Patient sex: F
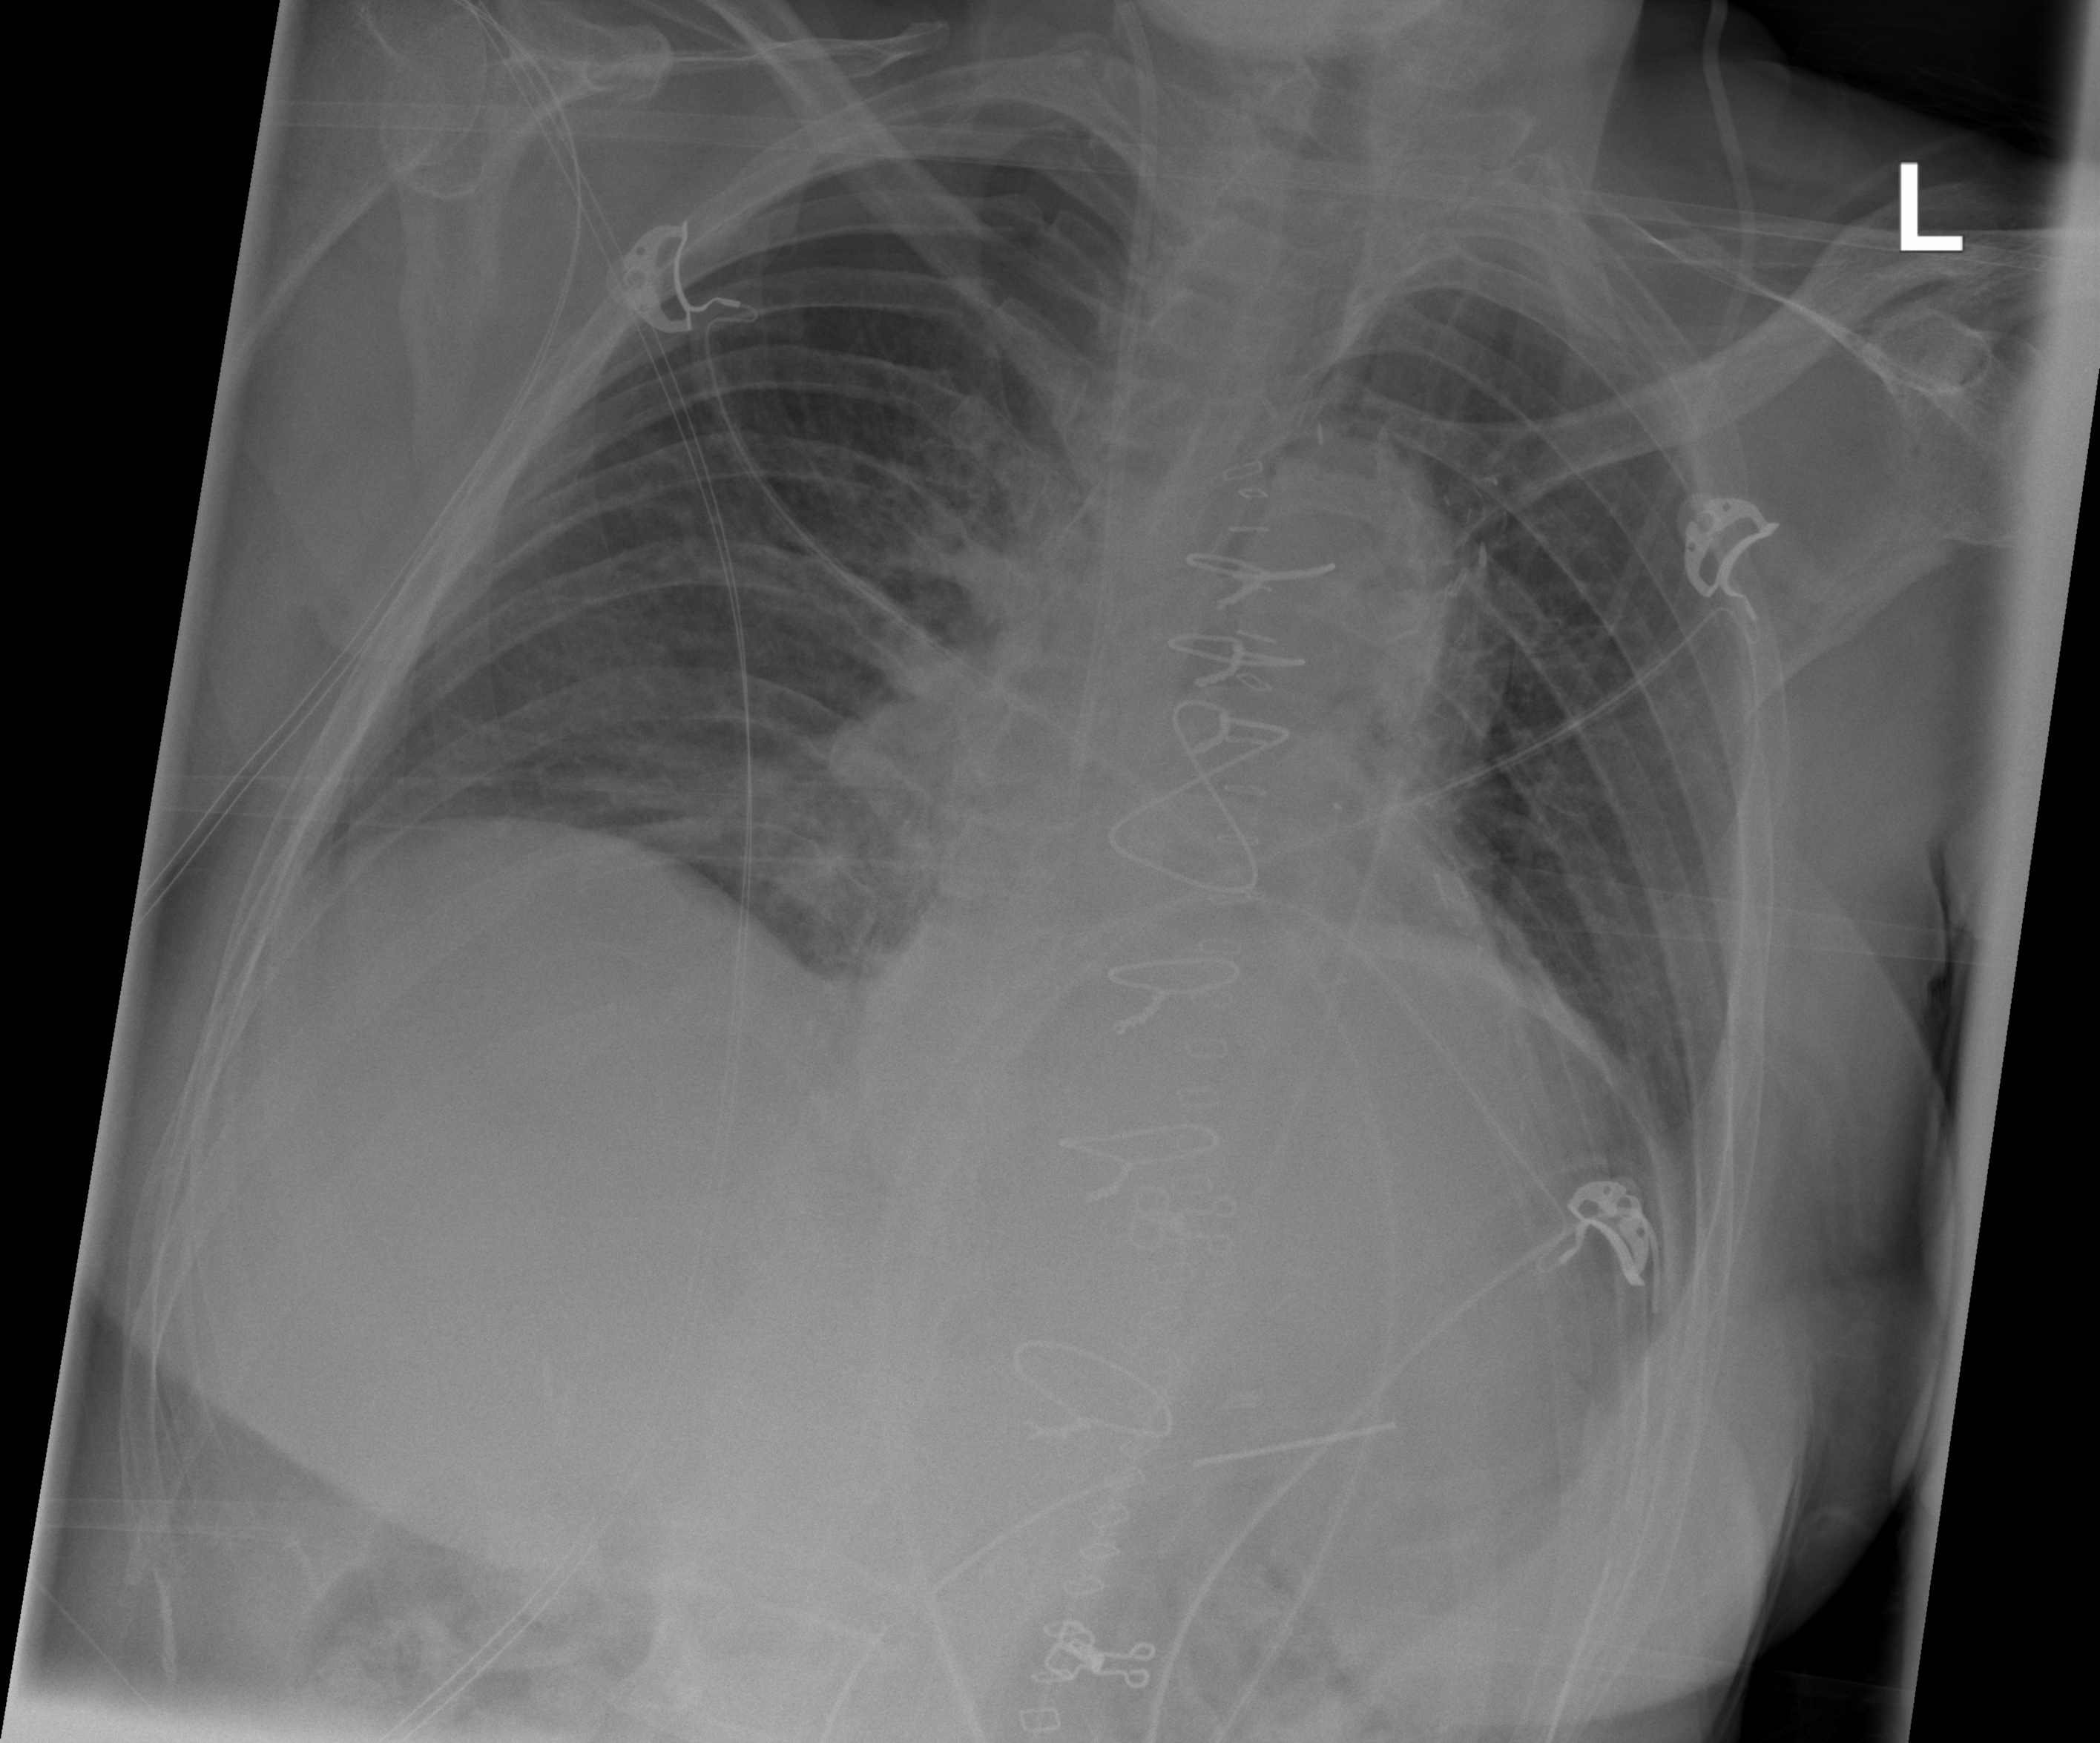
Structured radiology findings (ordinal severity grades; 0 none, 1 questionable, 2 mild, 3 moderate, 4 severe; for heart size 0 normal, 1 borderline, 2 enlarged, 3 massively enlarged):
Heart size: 0
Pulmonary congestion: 0
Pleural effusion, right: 0
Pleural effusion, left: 2
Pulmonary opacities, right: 0
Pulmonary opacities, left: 0
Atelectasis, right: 2
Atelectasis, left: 2